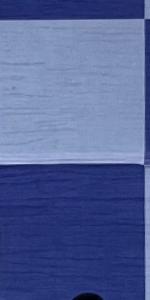
Label: Empty